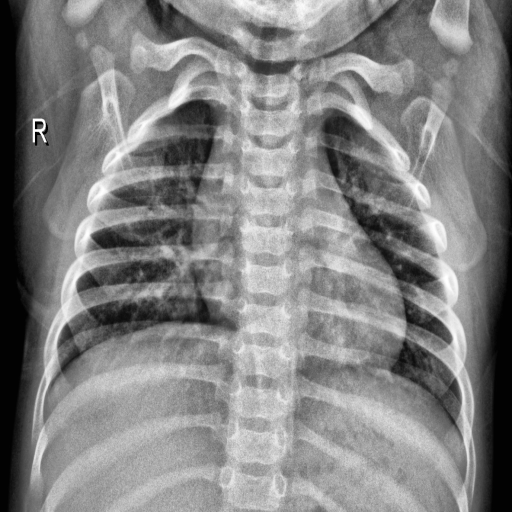
Finding: NORMAL